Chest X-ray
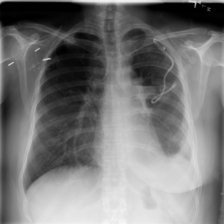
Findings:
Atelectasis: negative
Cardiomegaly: negative
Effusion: negative
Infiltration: negative
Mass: negative
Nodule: negative
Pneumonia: negative
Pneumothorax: negative
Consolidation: negative
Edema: negative
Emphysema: negative
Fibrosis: negative
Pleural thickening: negative
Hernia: negative